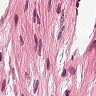
Metastatic tissue present: no